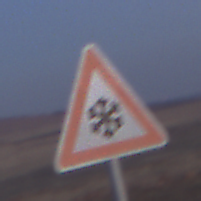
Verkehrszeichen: SchneeOderEisglaette
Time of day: SunriseSunset
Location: Outdoor (Nature)
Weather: Clear
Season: NotSpecified
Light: Natural